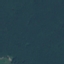
Label: Forest